Current action and preconditions to check: trajectory_clear

Your task: For each precondition in the list above, predict whether it will hold at this action.

Consider the current scene as observed from the mobile robot's camera, and analyze the predicted future states of all dynamic agents (e.g., people, animals, vehicles, or any moving entities) within the NEXT SECOND.

IMPORTANT: Only answer "very likely" if you are absolutely certain—based on strong, clear evidence—that a dynamic agent will violate the precondition in the predicted future state. Do NOT answer "very likely" for unlikely, ambiguous, or low-probability risks.

Ask yourself for each precondition: Is there a high probability, with clear and convincing evidence, that the predicted future states of any dynamic agent will interfere with the predicted future state of the currently executing action within the NEXT SECOND, causing that precondition to fail?

Assess the risk level based on these predictions. Use "likely" or "very likely" if motions create a clear risk of interference.

Use "neutral" or "improbable" if agents are nearby but their predicted paths are clearly diverging or non-conflicting.

Failure Risk Categories: "very improbable", "improbable", "neutral", "likely", "very likely"

Answer Format: Output ONLY the probability_of_failure value from these categories: "very improbable", "improbable", "neutral", "likely", "very likely"

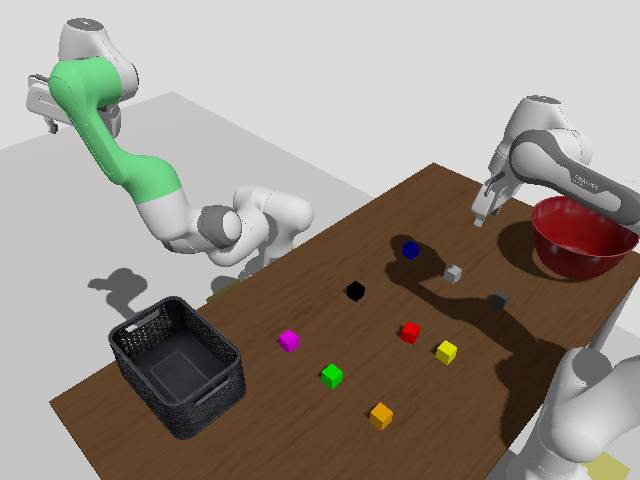

Answer: very improbable